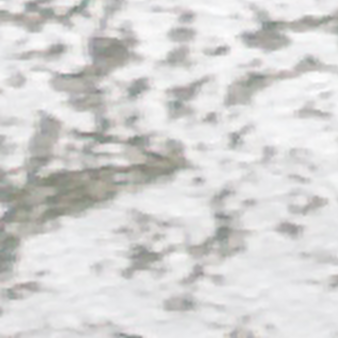
Label: other